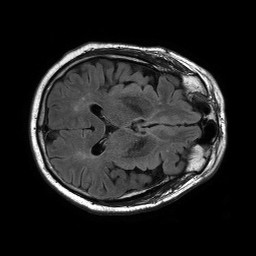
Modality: FLAIR
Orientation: axial
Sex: male
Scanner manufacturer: philips
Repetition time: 11 s
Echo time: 0.125 s